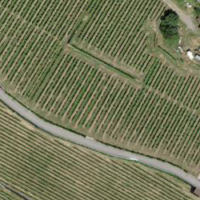
EUNIS habitat code: 40
Species observed at this site:
Saponaria ocymoides